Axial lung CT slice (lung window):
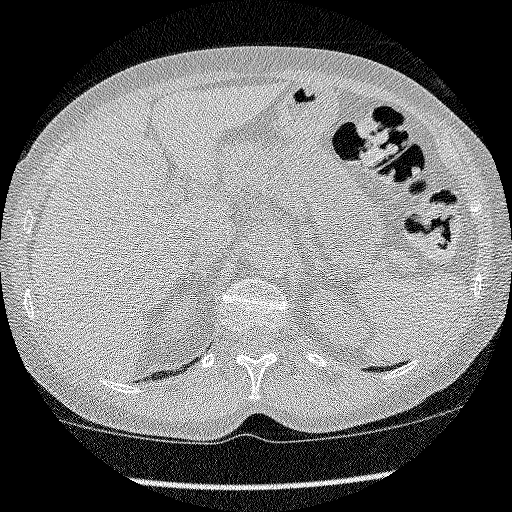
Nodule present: no